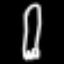
Label: fork